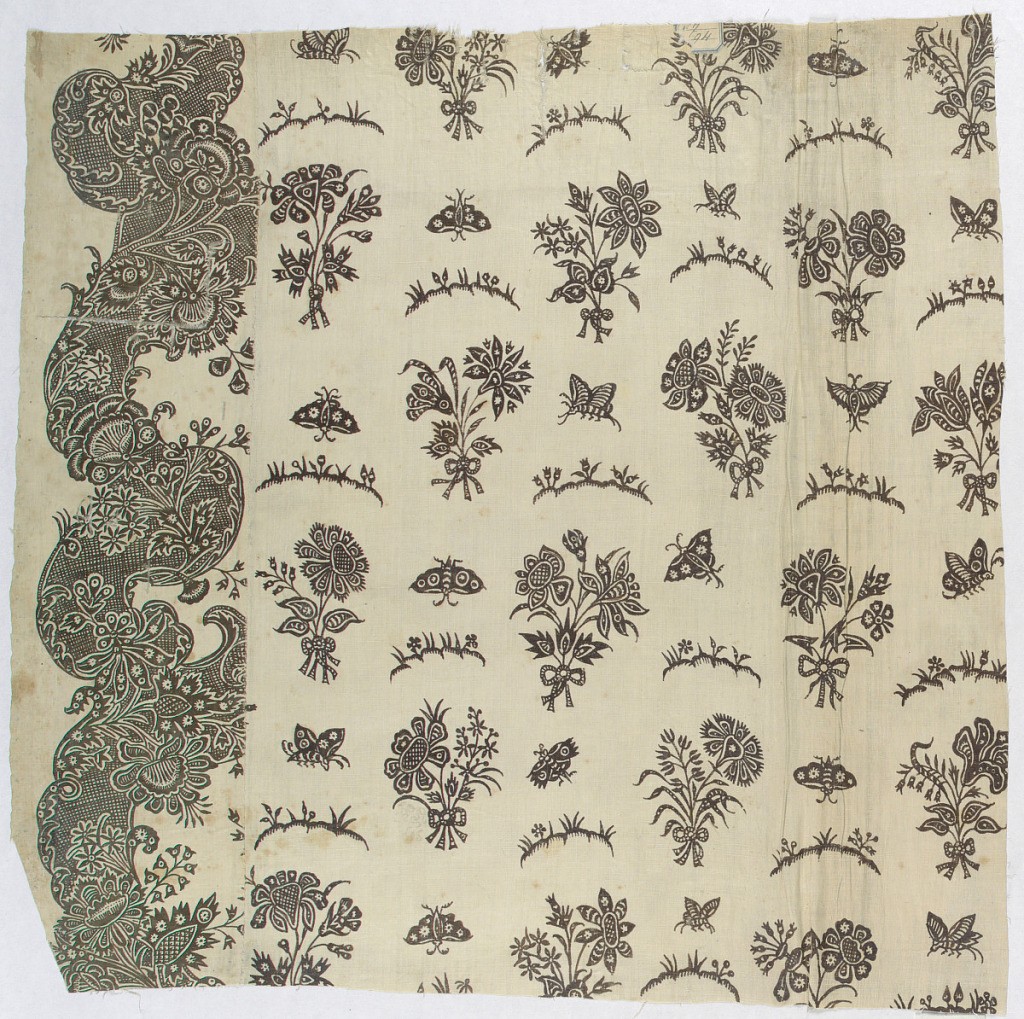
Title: Textile
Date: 18th century
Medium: Technique: mordant for black painted by brush, then dyed; chintz on plain weave
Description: a) Insects, abstracted mounds, and sprays of flowers tied with ribbons scattered over the ground, with an elaborate scrolling border on the left side. (b) scrolling border only. In black on a white ground.